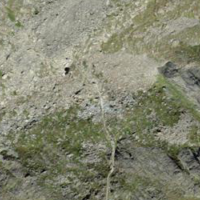
EUNIS habitat code: 31
Species observed at this site:
Chamaenerion angustifolium